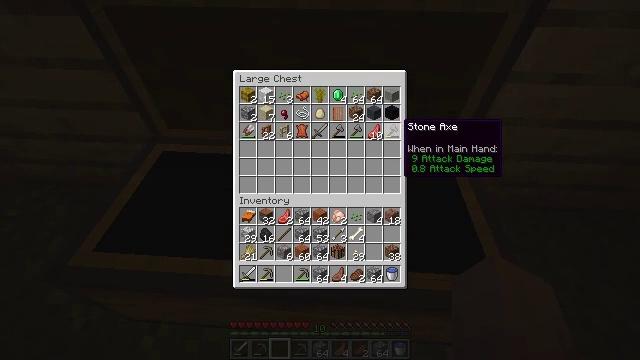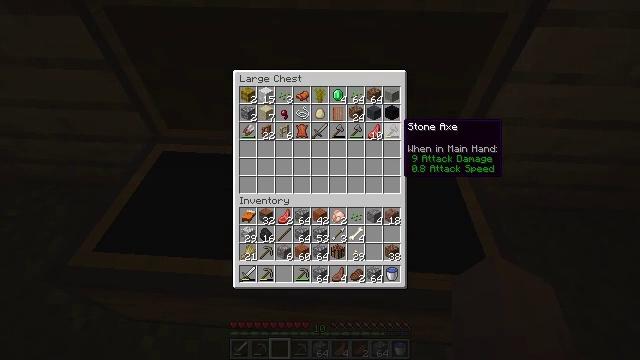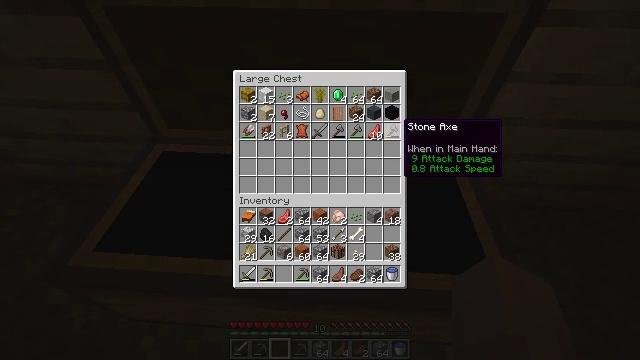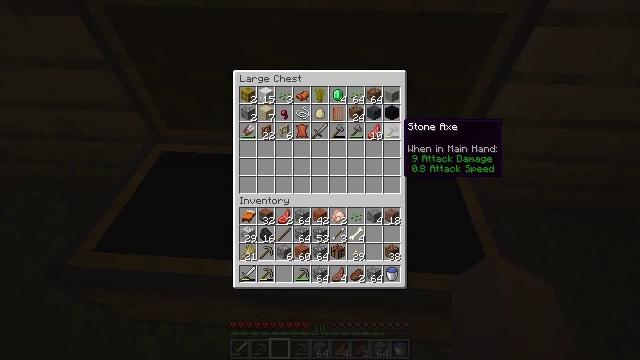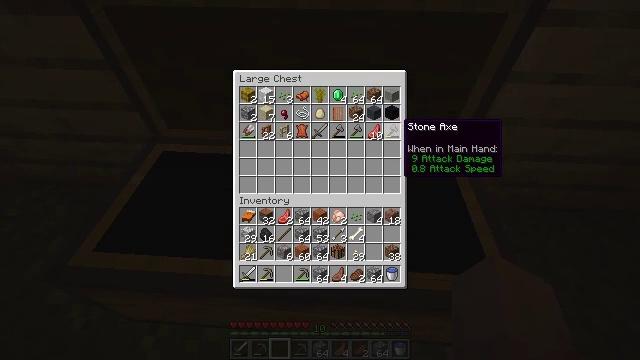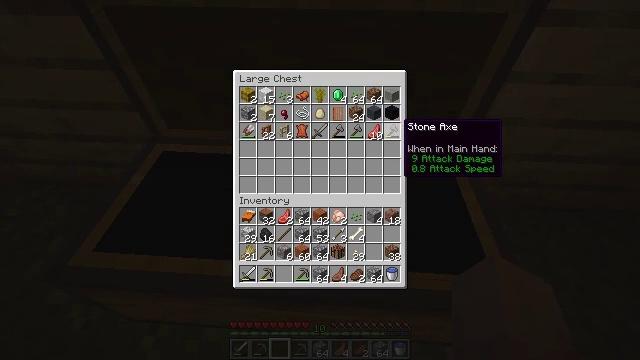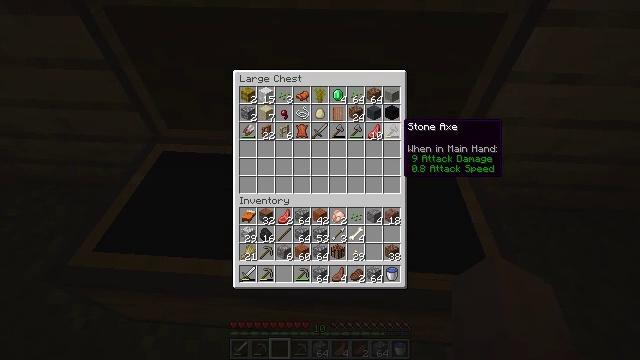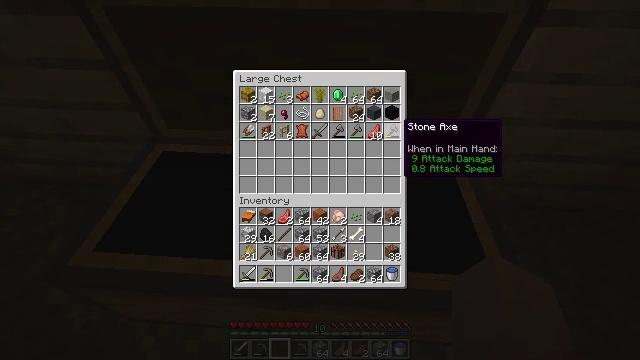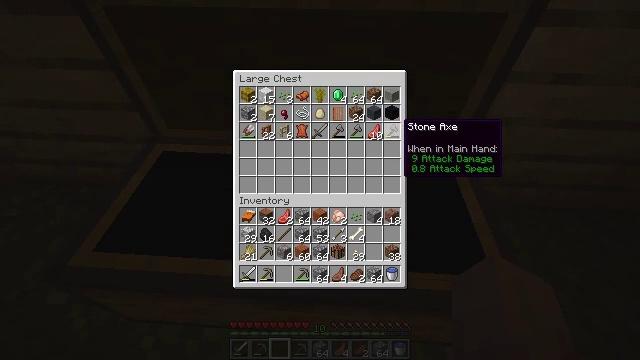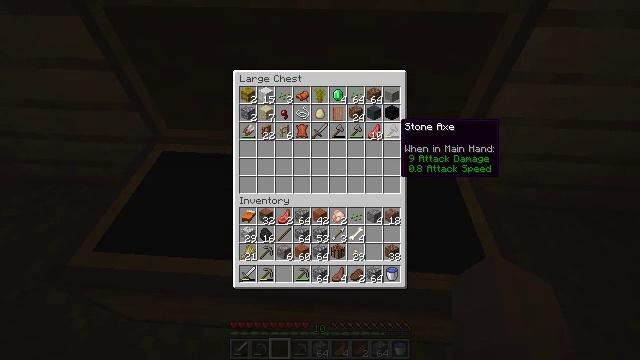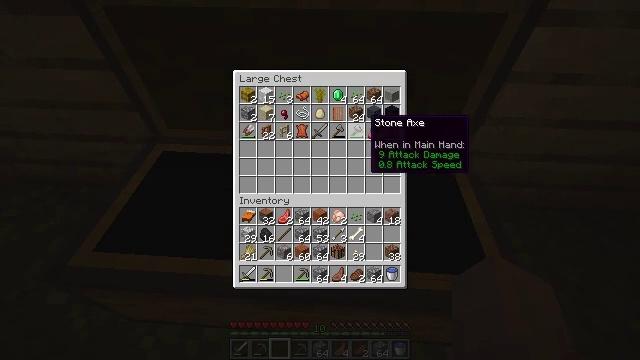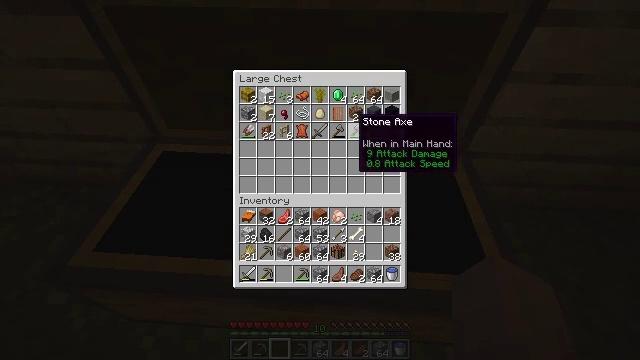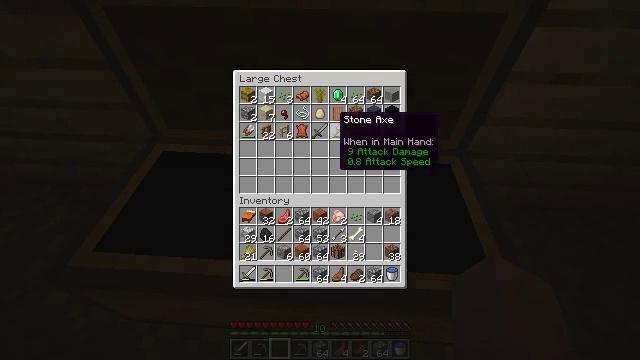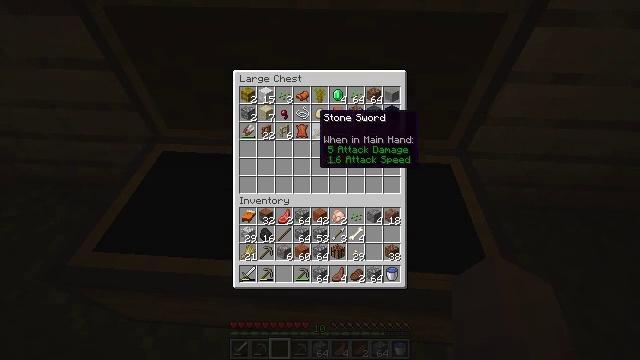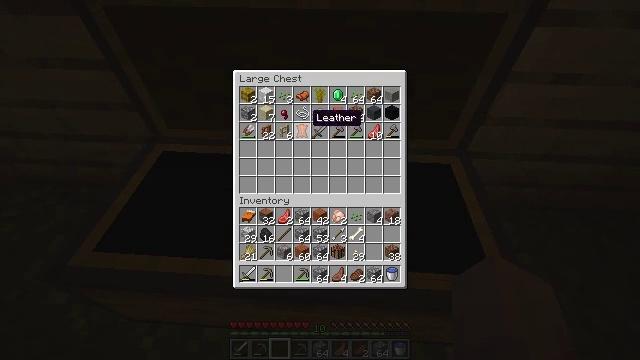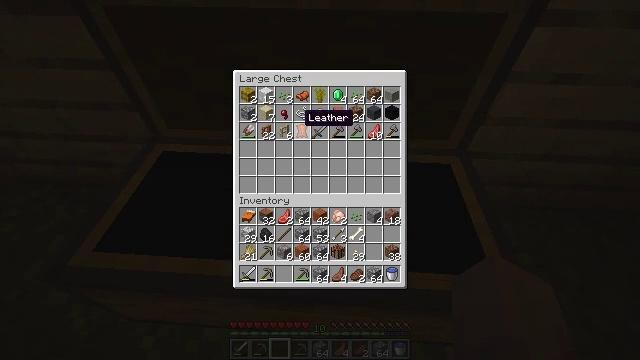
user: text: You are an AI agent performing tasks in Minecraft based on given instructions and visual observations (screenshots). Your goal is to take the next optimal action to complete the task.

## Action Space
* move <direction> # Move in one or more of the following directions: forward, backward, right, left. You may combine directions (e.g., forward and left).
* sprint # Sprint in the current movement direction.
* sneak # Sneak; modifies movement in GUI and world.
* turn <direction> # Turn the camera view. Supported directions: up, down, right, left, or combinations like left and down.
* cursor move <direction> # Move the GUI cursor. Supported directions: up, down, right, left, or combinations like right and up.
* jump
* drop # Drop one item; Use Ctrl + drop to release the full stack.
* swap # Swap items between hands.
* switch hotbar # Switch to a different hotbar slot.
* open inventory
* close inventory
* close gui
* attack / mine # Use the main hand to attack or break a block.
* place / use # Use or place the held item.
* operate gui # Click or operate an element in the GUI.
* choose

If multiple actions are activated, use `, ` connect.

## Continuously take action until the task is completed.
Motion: motion action
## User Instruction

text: Make an acacia button with an acacia plank.
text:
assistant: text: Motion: no_op
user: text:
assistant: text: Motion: no_op
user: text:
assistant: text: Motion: no_op
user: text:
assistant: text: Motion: no_op
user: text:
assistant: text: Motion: no_op
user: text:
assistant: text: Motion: no_op
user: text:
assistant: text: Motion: no_op
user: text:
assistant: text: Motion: no_op
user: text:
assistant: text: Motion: no_op
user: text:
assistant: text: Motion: cursor move left
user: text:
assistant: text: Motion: cursor move left
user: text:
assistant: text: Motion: cursor move left
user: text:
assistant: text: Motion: cursor move left
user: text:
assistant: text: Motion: cursor move left
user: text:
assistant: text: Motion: cursor move left
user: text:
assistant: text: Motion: no_op
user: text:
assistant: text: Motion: no_op
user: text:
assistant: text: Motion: no_op
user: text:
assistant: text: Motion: no_op
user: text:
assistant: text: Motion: no_op
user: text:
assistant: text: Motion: no_op
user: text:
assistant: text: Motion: no_op
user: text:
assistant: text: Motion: no_op
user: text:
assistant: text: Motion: no_op
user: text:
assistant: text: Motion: no_op
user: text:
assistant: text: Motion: no_op
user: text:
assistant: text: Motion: cursor move right
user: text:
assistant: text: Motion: cursor move right
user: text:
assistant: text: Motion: cursor move right
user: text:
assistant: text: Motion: no_op